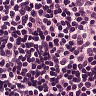
Metastatic tissue present: no